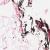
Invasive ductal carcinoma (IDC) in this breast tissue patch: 0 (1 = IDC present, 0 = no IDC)